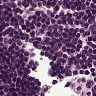
Metastatic tissue present: no